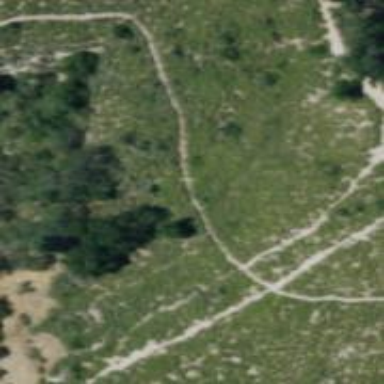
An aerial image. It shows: Trail designated for cyclists.